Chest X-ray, PA view. Patient: 51 years old, sex F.
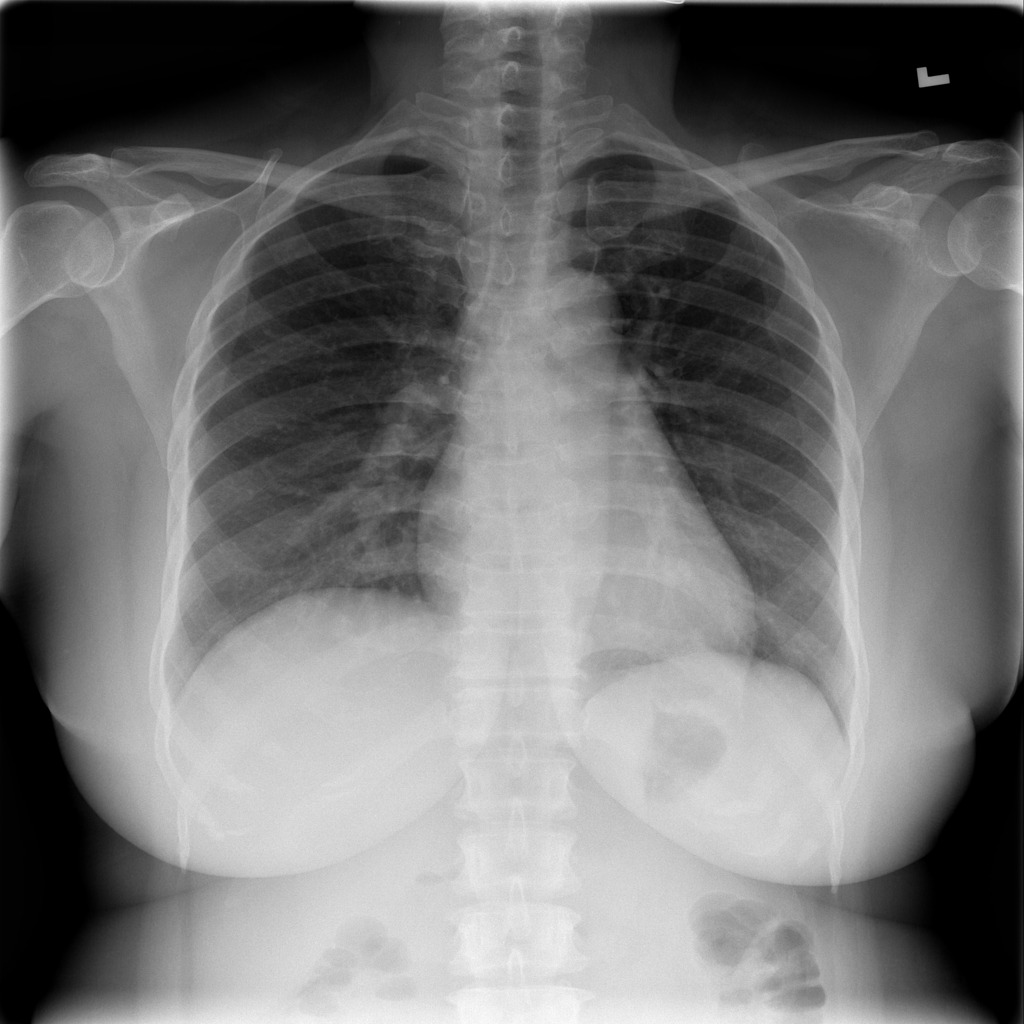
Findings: No Finding